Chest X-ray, PA view. Patient: 50 years old, sex F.
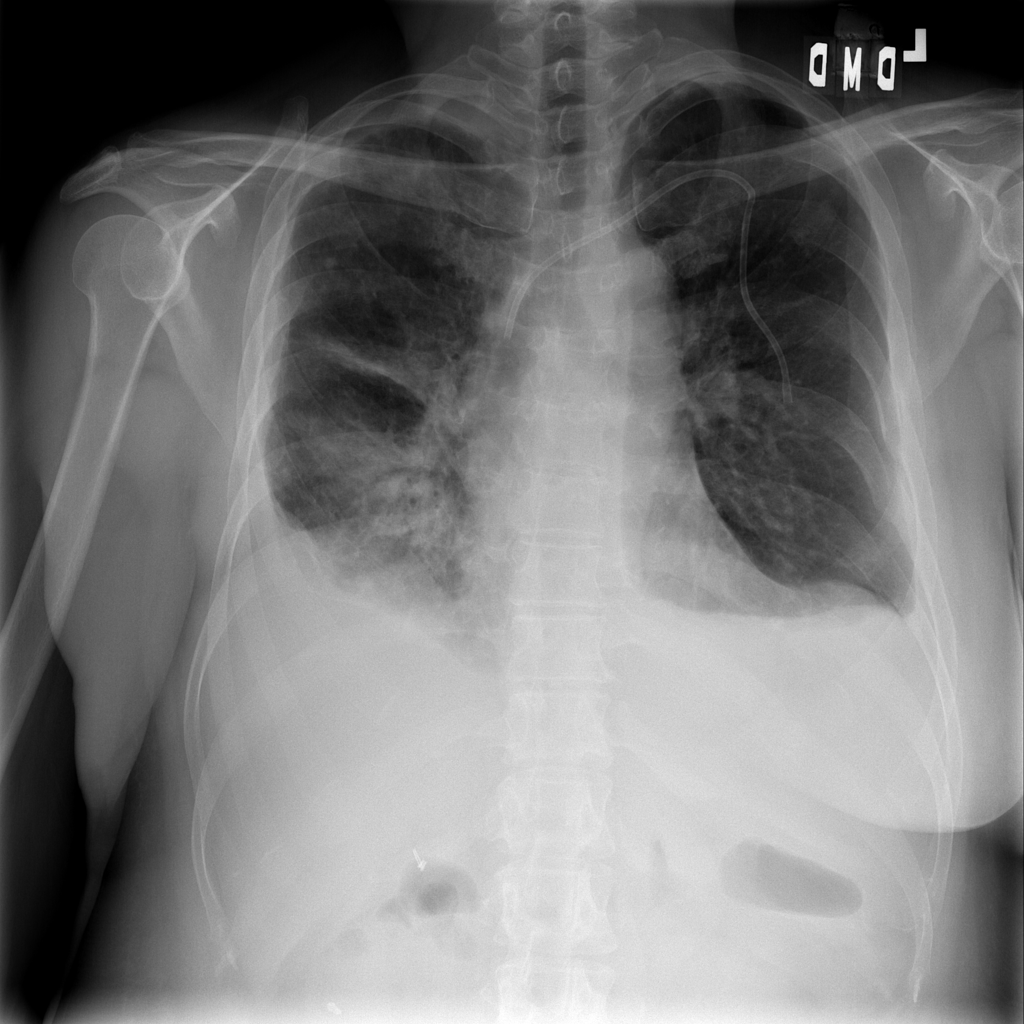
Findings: Effusion, Fibrosis, Infiltration